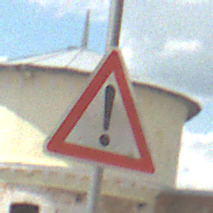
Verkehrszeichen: Gefahrenstelle
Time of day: Midday
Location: Outdoor (Suburban)
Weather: PartlyCloudy
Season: NotSpecified
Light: Natural